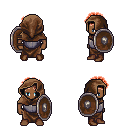
a pixel art fantasy rpg character, male body template, human, dark skin, steel chest armor, robe skirt, red curly afro hairstyle, cloth hood, brown shoes, shield, four views (front, back, left, right), 2x2 character sprite sheet, small pixel art, hard edges, no anti-aliasing